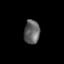
Tissue: lung
Cell type: Myeloid cells
Senescence score: 0.6534
Nuclear area (px): 366
Mean DAPI intensity: 98.634